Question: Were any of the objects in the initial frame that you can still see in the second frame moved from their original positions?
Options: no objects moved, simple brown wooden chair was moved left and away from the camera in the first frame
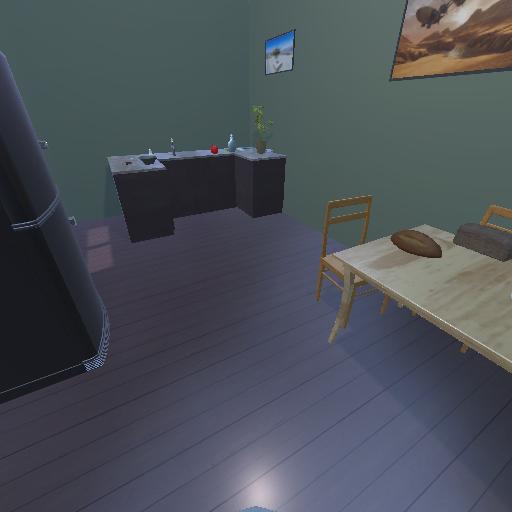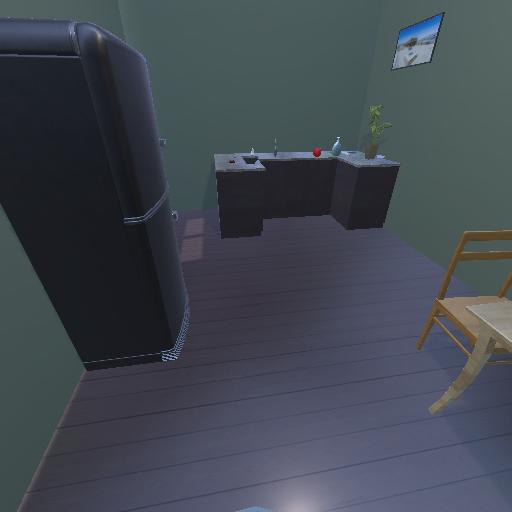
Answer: no objects moved